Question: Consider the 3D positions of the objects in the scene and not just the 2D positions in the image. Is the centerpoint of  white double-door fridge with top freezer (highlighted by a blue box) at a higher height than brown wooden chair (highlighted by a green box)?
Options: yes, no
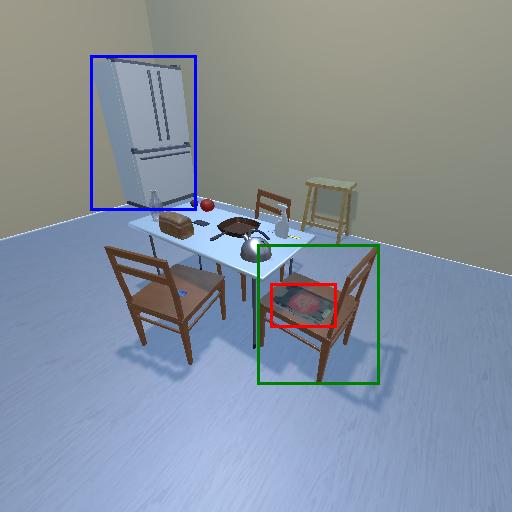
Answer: yes